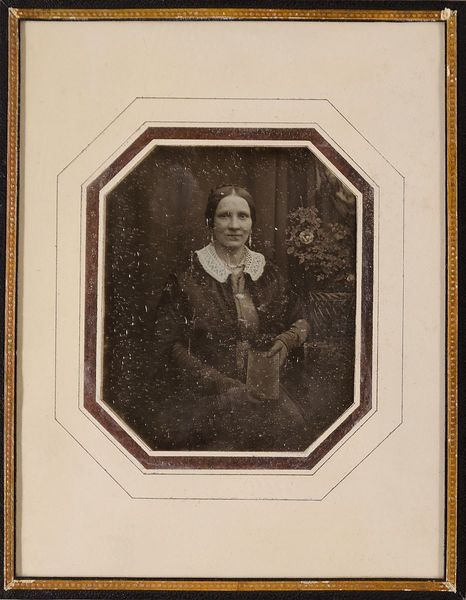
Titel: Unbekannte Frau
Künstler: Wilhelm Breuning
Standort: Hamburg
Institution: Museum für Kunst und Gewerbe Hamburg
Schlagwörter: frau, portrait, figur, person, foto, fotografie, photographie, photo, lichtbild, daguerreotypie, historische, bildwerke, angewandte und bildende kunst, hessische systematik, porträt, persönlichkeit, porträtfotografie, porträtphotographie, hüftbild